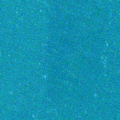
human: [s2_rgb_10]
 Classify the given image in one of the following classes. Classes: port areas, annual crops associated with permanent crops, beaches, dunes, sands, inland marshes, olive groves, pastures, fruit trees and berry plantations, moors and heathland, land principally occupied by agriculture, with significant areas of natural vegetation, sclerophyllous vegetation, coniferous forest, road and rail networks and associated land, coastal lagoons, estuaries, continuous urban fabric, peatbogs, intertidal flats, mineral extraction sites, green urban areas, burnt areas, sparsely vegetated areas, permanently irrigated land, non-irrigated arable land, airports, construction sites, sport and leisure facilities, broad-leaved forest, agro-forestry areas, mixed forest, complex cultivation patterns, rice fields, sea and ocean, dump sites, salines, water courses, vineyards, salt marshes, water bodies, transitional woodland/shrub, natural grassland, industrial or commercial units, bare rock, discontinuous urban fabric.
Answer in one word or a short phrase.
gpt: sea and ocean